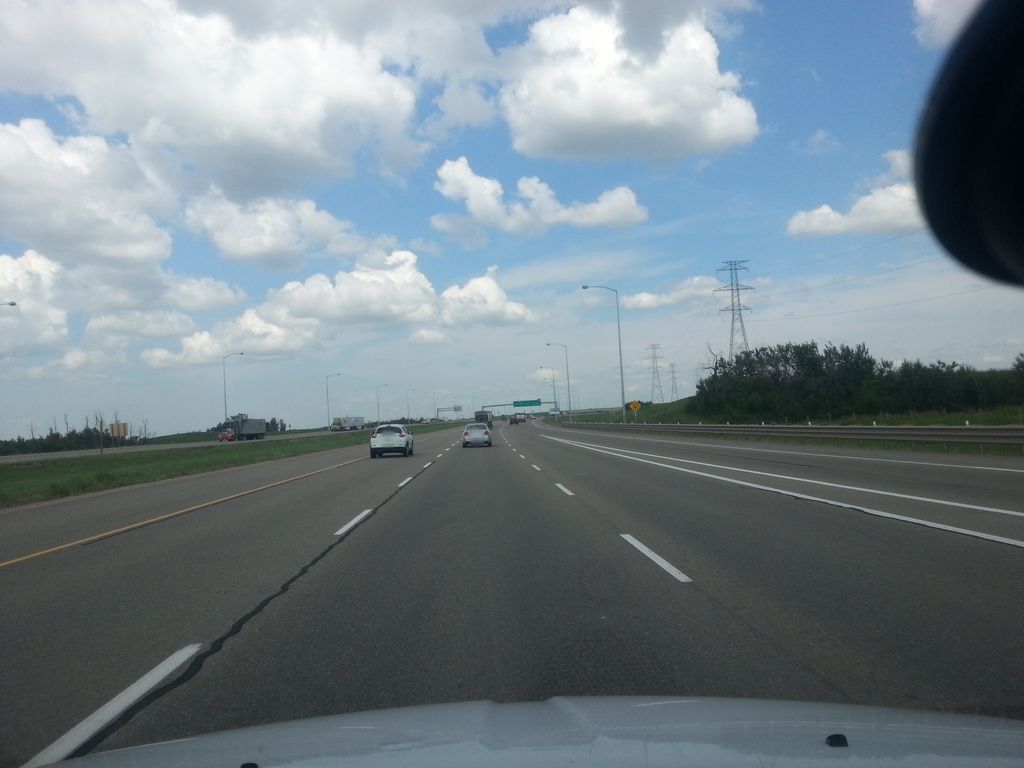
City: edmonton